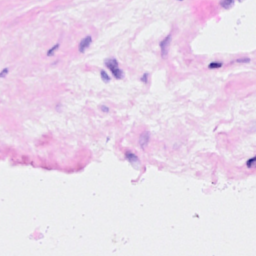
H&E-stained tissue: Breast